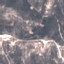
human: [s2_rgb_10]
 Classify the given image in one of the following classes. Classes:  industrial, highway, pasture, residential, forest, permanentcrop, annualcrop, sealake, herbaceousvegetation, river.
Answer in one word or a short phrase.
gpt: HerbaceousVegetation